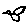
Label: bird